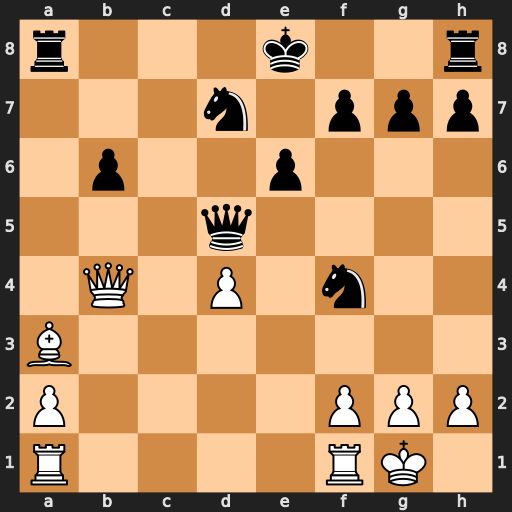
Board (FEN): r3k2r/3n1ppp/1p2p3/3q4/1Q1P1n2/B7/P4PPP/R4RK1
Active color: w
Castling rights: kq
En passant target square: -
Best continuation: Qe7#